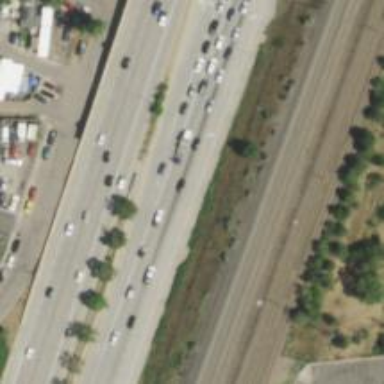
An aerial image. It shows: This image shows trunk highway that functions as expressway.